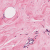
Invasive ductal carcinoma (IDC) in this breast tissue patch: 0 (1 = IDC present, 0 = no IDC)